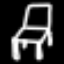
Label: chair